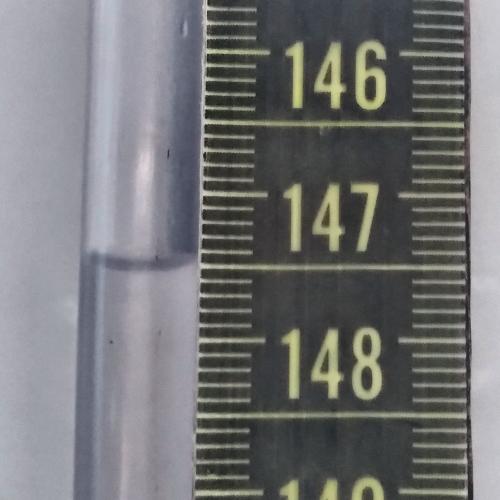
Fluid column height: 147.5 cm